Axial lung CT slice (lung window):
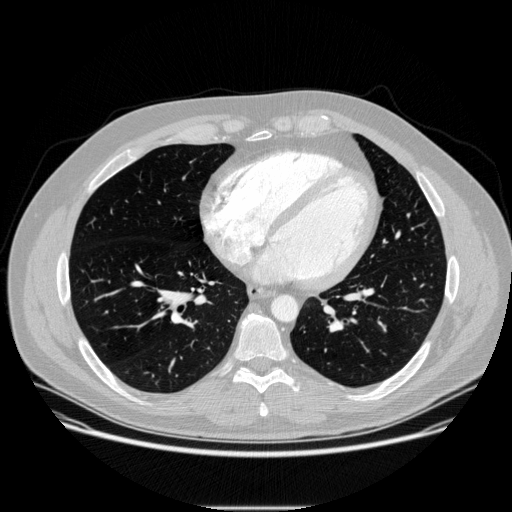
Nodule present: no